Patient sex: F
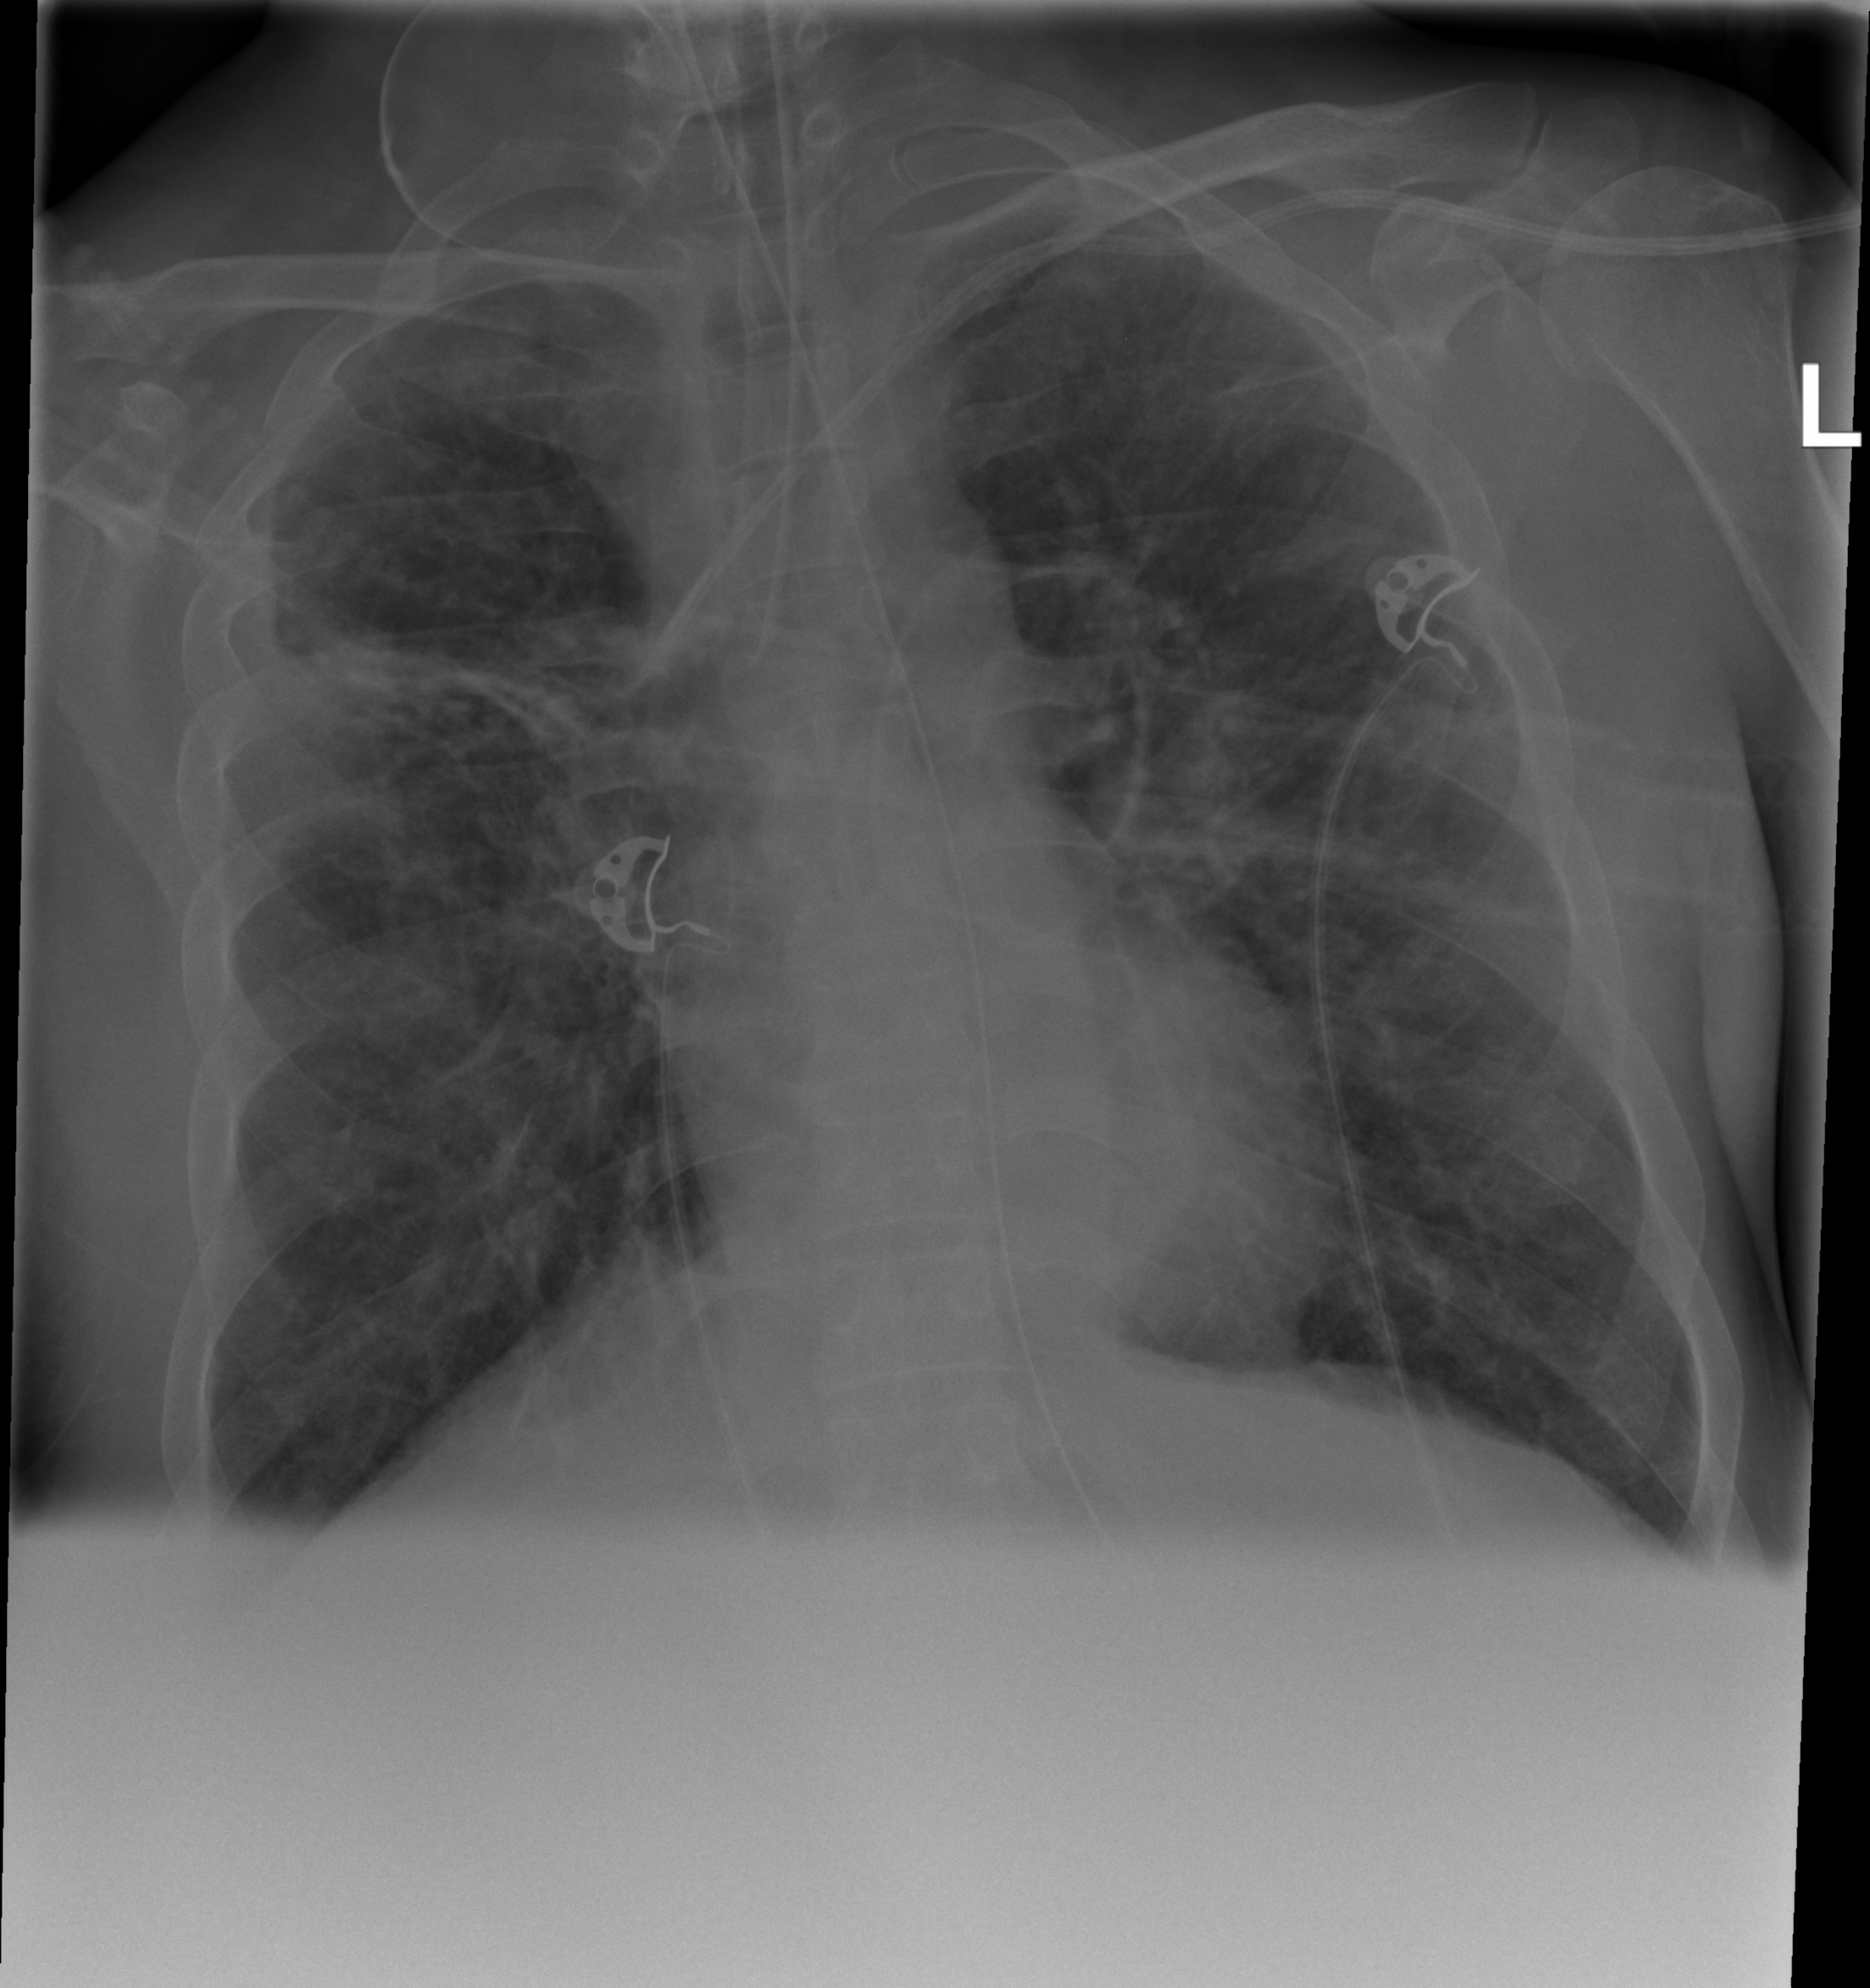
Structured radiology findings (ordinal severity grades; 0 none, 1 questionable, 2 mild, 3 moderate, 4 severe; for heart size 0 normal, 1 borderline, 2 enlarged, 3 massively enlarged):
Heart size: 0
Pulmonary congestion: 0
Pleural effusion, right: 0
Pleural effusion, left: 0
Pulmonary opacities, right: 2
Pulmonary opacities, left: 2
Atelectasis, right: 2
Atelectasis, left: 0